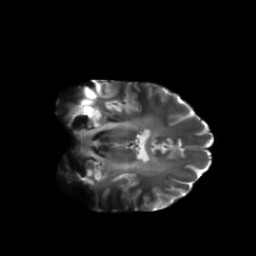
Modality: T2w
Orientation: coronal
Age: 23
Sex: female
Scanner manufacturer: siemens
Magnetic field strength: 6.98 T
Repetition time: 7.776 s
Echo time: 0.076 s